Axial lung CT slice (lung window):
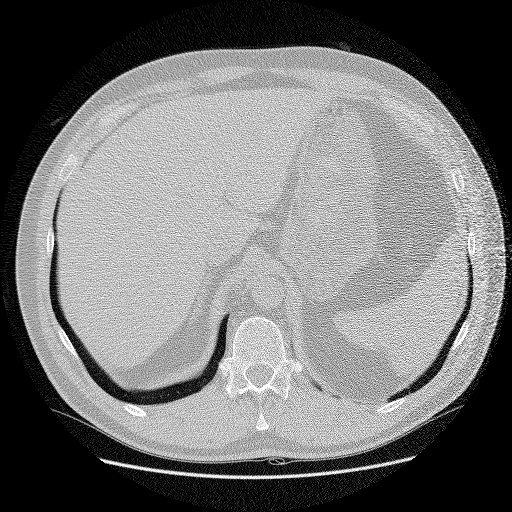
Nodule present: no